Question: Hello i have this array :
What is the best approach to extract region[],city[] and area[] considering that this array could grow like:region5, city5,area5,region6,city6,area6?
Thank you
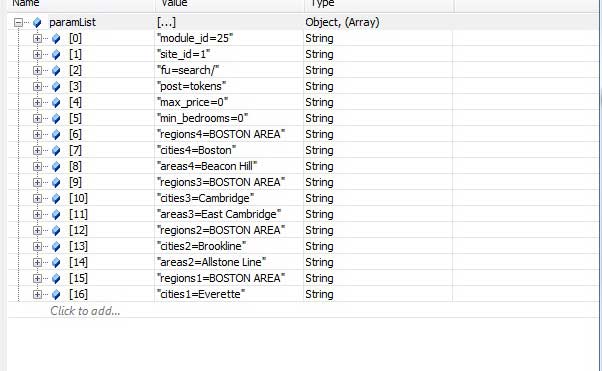
Answer: '''
function getData(array){
var cities = [], regions = [], areas = [],
item, i, j, value,
hash = array.slice(5, array.length); //we don't need the first 6 values.
//assuming the data always comes in this order.
hash.sort();//to get values in the right order
for(i= 0, j = hash.length; i<j; i++){
item = hash[i];
value = item.split("=")[1];
if(item.indexOf("a"=== 0)){
areas.push(value);
}
else if(item.indexOf("c"=== 0)){
cities.push(value);
}else if(item.indexOf("r"=== 0)){
regions.push(value);
}
}
return {
areas : areas,
cities : cities,
regions : regions
};
}
'''